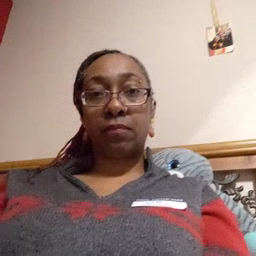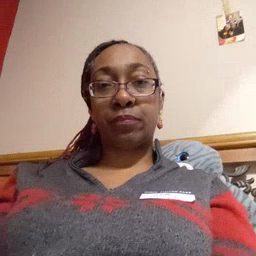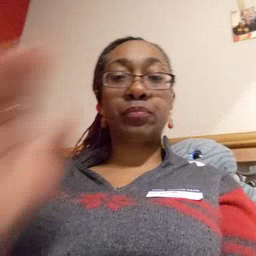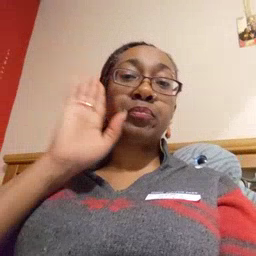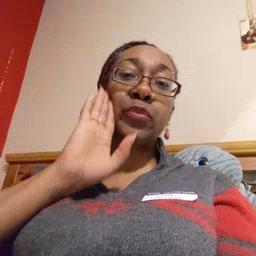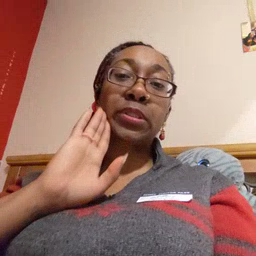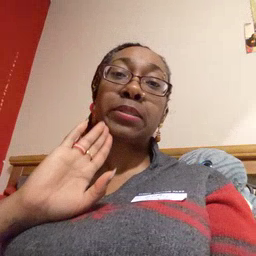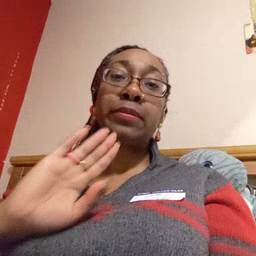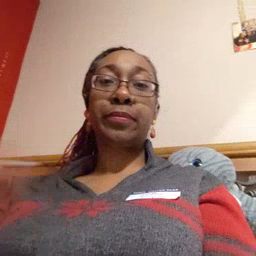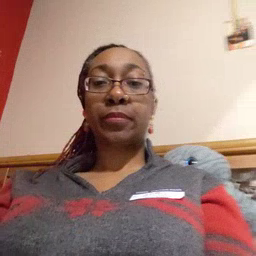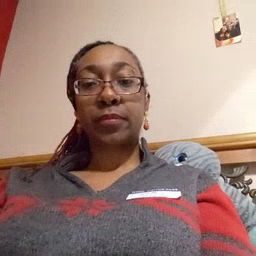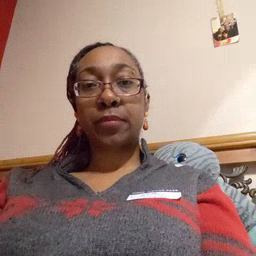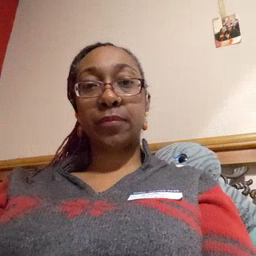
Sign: brown